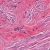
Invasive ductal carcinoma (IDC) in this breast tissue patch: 0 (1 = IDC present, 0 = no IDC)